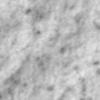
Label: no_change